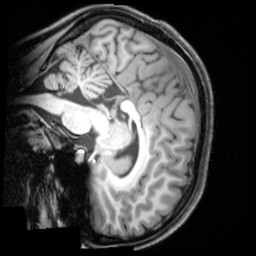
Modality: T1w
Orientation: sagittal
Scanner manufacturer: siemens
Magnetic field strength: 3 T
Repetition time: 1.9 s
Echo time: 0.00397 s